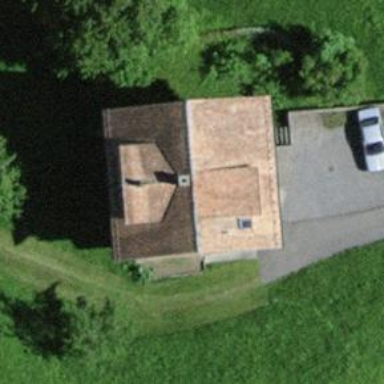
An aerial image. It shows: Simple and straightforward house.